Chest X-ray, AP view. Patient: 20 years old, sex F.
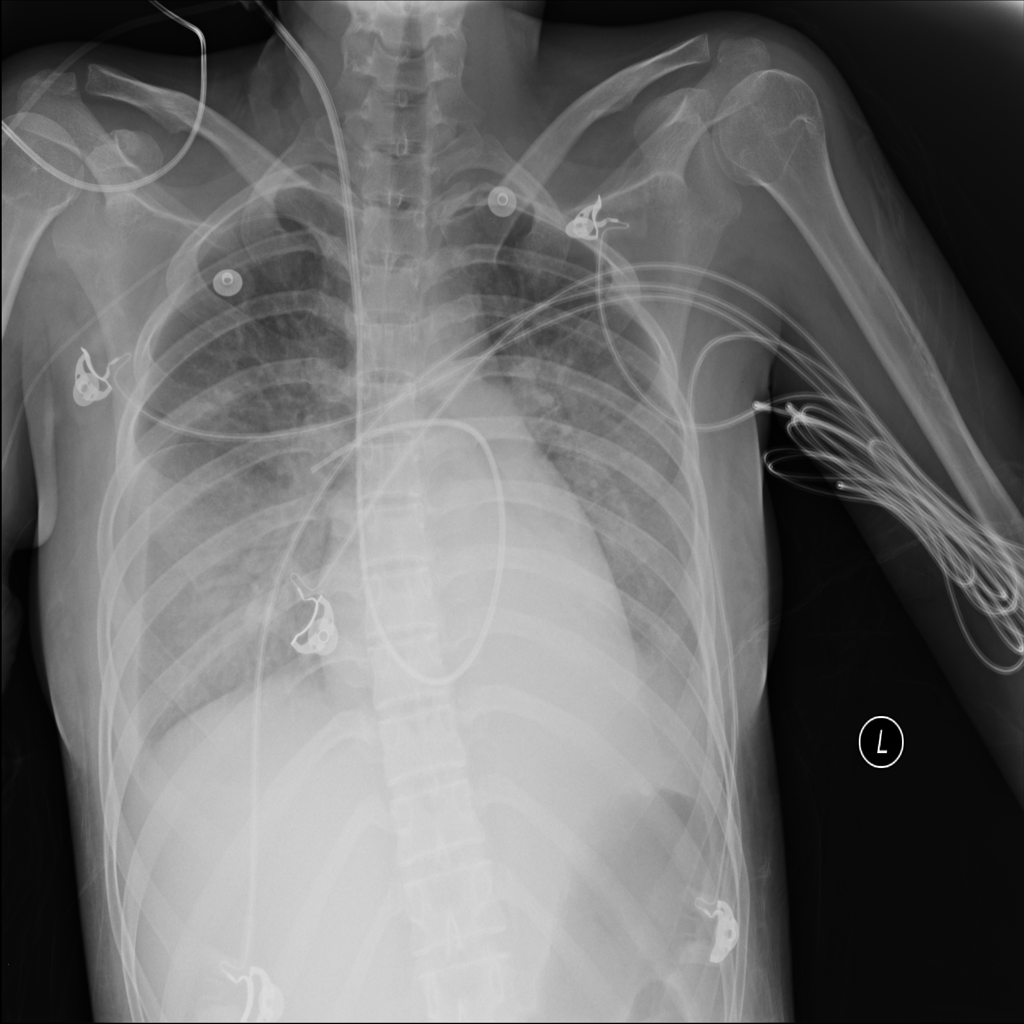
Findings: No Finding